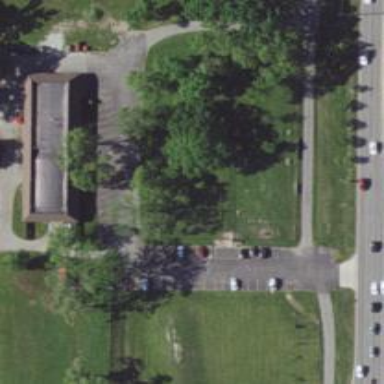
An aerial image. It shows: Parking area with surface.